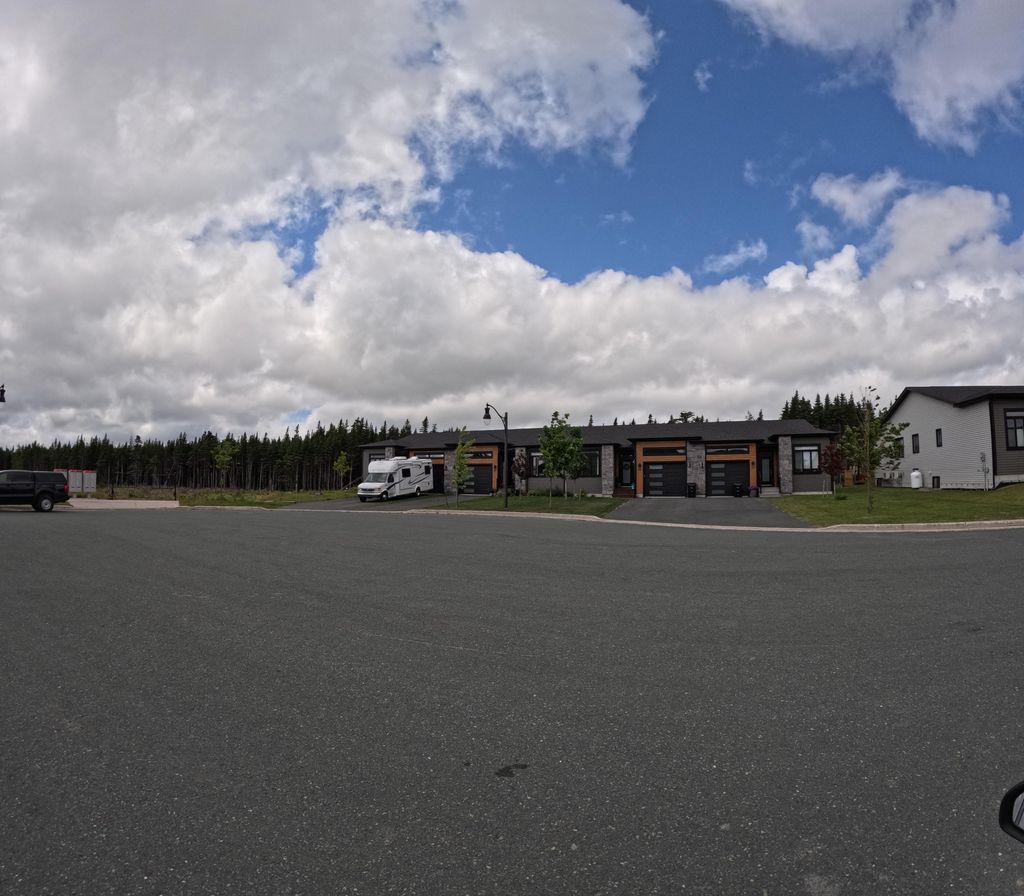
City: st_johns